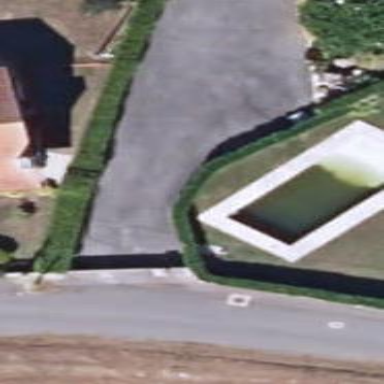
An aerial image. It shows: Swimming pool located in leisure land.